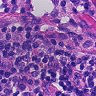
Metastatic tissue present: no